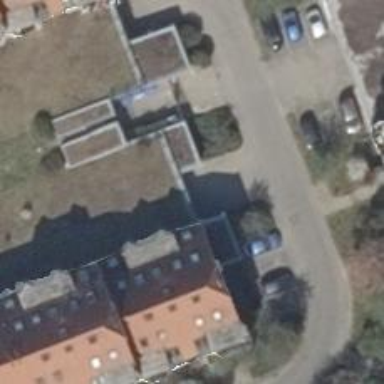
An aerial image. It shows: Parking entrance.